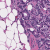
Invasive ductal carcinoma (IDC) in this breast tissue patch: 1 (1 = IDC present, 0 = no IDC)